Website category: university
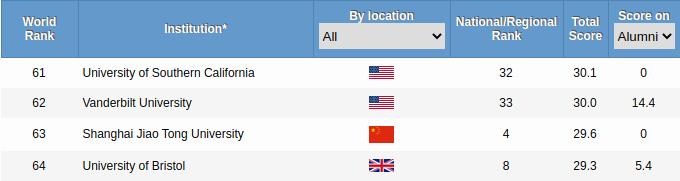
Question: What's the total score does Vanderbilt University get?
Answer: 30.0

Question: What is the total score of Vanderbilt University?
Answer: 30.0

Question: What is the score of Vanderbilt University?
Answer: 30.0

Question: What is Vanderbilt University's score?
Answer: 30.0

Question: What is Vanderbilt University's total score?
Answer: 30.0

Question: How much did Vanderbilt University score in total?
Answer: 30.0

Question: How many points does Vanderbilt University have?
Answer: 30.0

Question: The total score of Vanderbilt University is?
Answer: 30.0

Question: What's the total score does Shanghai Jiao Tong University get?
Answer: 29.6

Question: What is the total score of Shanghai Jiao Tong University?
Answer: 29.6

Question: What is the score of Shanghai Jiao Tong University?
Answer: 29.6

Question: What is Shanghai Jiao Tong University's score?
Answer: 29.6

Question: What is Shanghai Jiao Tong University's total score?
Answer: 29.6

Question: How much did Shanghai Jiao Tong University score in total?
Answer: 29.6

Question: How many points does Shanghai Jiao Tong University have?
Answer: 29.6

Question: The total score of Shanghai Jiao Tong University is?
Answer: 29.6

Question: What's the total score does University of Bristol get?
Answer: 29.3

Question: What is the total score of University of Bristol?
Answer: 29.3

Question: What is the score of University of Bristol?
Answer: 29.3

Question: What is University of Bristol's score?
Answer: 29.3

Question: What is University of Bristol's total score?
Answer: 29.3

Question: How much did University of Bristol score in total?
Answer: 29.3

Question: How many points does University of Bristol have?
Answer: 29.3

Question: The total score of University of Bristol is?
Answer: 29.3

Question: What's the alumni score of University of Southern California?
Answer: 0

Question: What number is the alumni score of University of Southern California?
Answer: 0

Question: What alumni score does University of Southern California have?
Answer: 0

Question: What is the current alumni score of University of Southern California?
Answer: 0

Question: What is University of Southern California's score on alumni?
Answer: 0

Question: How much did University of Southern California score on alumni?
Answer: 0

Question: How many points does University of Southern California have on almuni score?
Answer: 0

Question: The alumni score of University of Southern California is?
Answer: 0

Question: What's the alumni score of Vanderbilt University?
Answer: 14.4

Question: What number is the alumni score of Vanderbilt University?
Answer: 14.4

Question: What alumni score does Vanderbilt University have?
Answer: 14.4

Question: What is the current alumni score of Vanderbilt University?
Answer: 14.4

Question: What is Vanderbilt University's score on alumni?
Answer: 14.4

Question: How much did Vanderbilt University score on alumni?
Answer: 14.4

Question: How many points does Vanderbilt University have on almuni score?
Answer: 14.4

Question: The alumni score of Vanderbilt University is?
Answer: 14.4

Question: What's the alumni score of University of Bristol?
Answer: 5.4

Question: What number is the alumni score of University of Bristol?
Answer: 5.4

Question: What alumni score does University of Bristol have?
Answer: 5.4

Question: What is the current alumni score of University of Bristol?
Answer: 5.4

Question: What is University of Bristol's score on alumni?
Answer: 5.4

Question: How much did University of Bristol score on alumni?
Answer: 5.4

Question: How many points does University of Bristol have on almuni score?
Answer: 5.4

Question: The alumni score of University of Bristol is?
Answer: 5.4

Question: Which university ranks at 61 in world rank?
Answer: University of Southern California

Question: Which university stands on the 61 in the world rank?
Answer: University of Southern California

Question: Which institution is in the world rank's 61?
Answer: University of Southern California

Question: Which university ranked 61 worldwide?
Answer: University of Southern California

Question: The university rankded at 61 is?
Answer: University of Southern California

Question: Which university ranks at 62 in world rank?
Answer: Vanderbilt University

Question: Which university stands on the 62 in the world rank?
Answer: Vanderbilt University

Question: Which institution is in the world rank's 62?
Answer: Vanderbilt University

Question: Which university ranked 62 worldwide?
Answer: Vanderbilt University

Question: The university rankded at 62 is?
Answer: Vanderbilt University

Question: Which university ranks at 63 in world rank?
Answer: Shanghai Jiao Tong University

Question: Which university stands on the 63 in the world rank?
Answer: Shanghai Jiao Tong University

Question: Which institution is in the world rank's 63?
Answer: Shanghai Jiao Tong University

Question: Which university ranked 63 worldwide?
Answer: Shanghai Jiao Tong University

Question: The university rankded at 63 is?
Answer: Shanghai Jiao Tong University

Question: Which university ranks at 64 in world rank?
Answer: University of Bristol